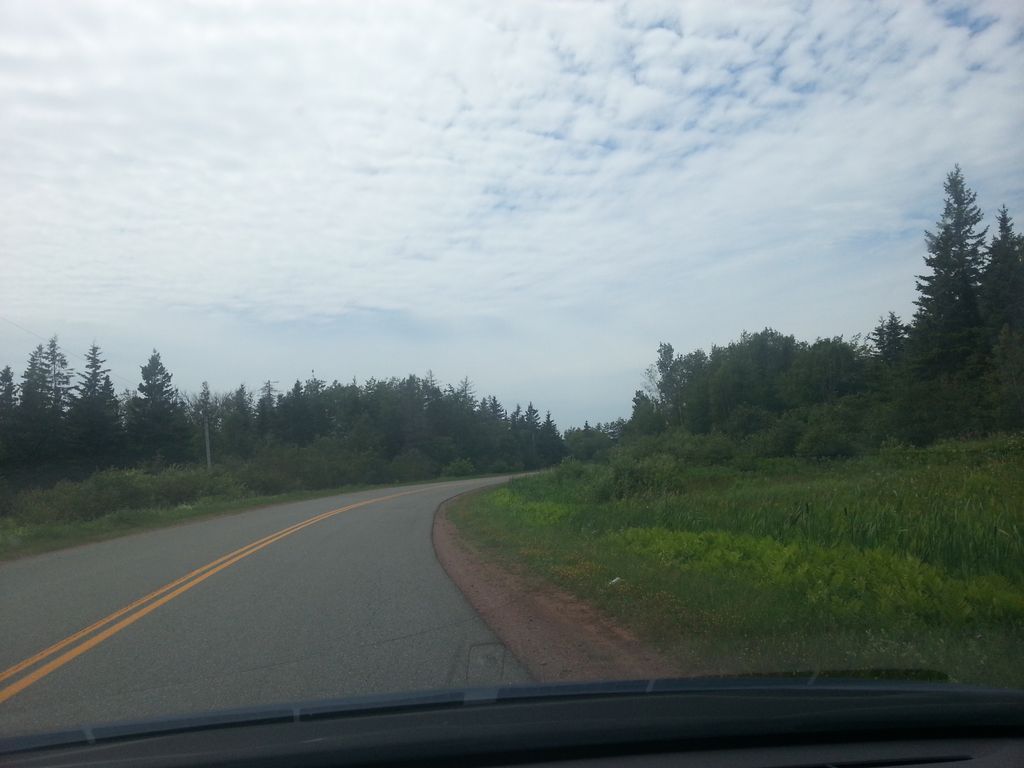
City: charlottetown